Aerial crown-view tile of a tropical tree (Barro Colorado Island, Panama), acquired 20240813:
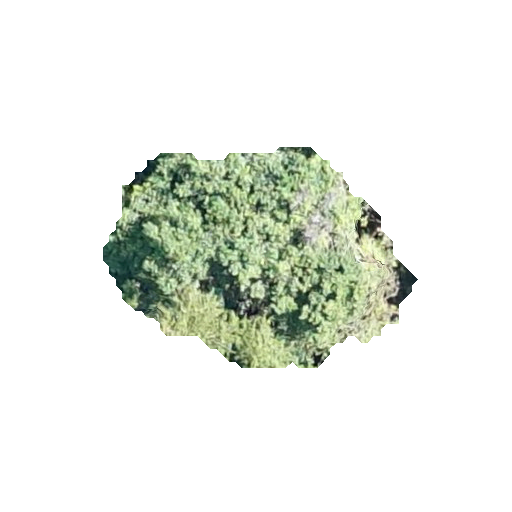
Species: Protium tenuifolium
GBIF accepted scientific name: Protium tenuifolium
Crown area: 74.43 m²